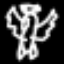
Label: angel